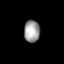
Tissue: prostate
Cell type: T cells
Senescence score: 0.7564
Nuclear area (px): 343
Mean DAPI intensity: 156.668